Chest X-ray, AP view. Patient: 64 years old, sex M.
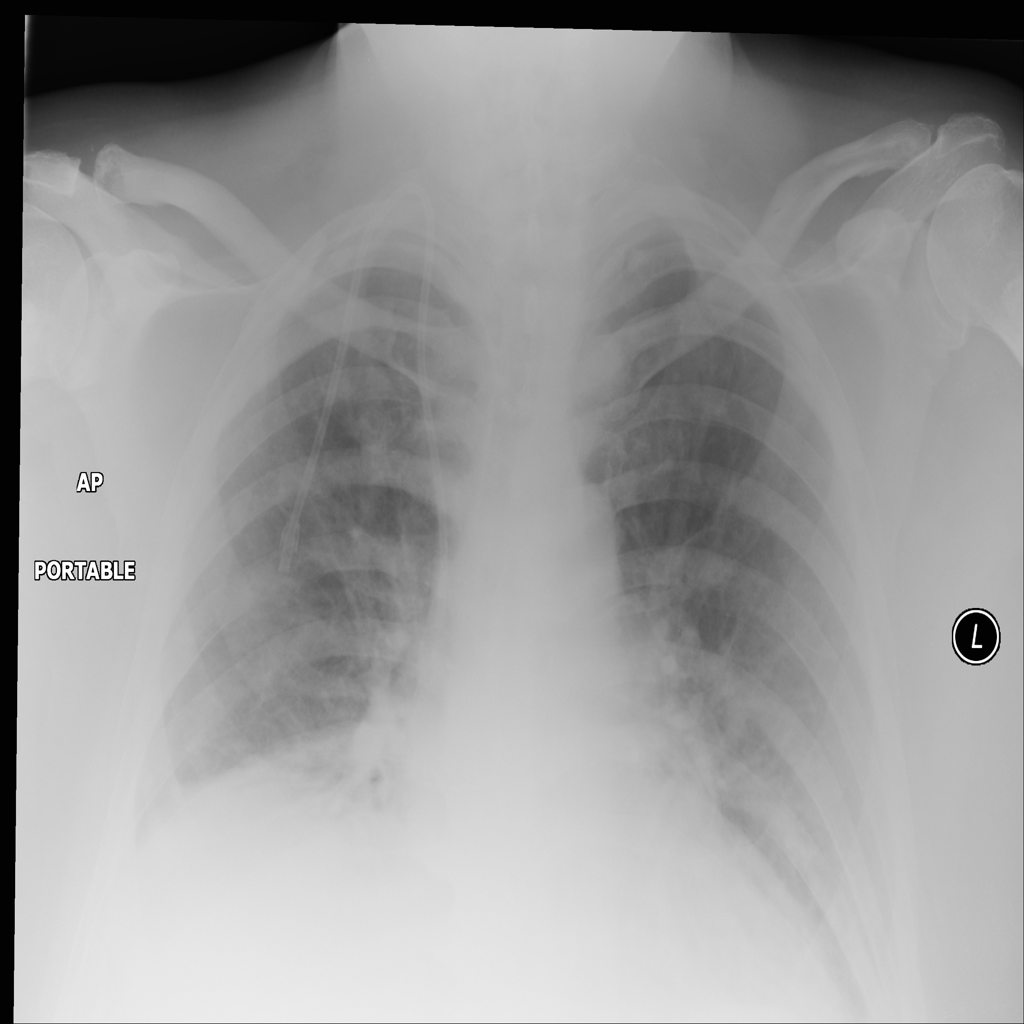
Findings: No Finding